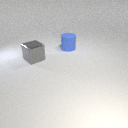
large gray metal cube in front of large blue rubber cylinder